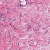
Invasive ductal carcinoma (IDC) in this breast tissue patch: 0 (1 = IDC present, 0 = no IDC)